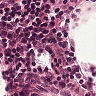
Metastatic tissue present: no